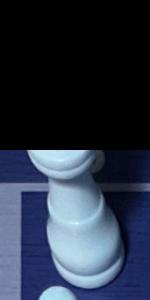
Label: King_White